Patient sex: F
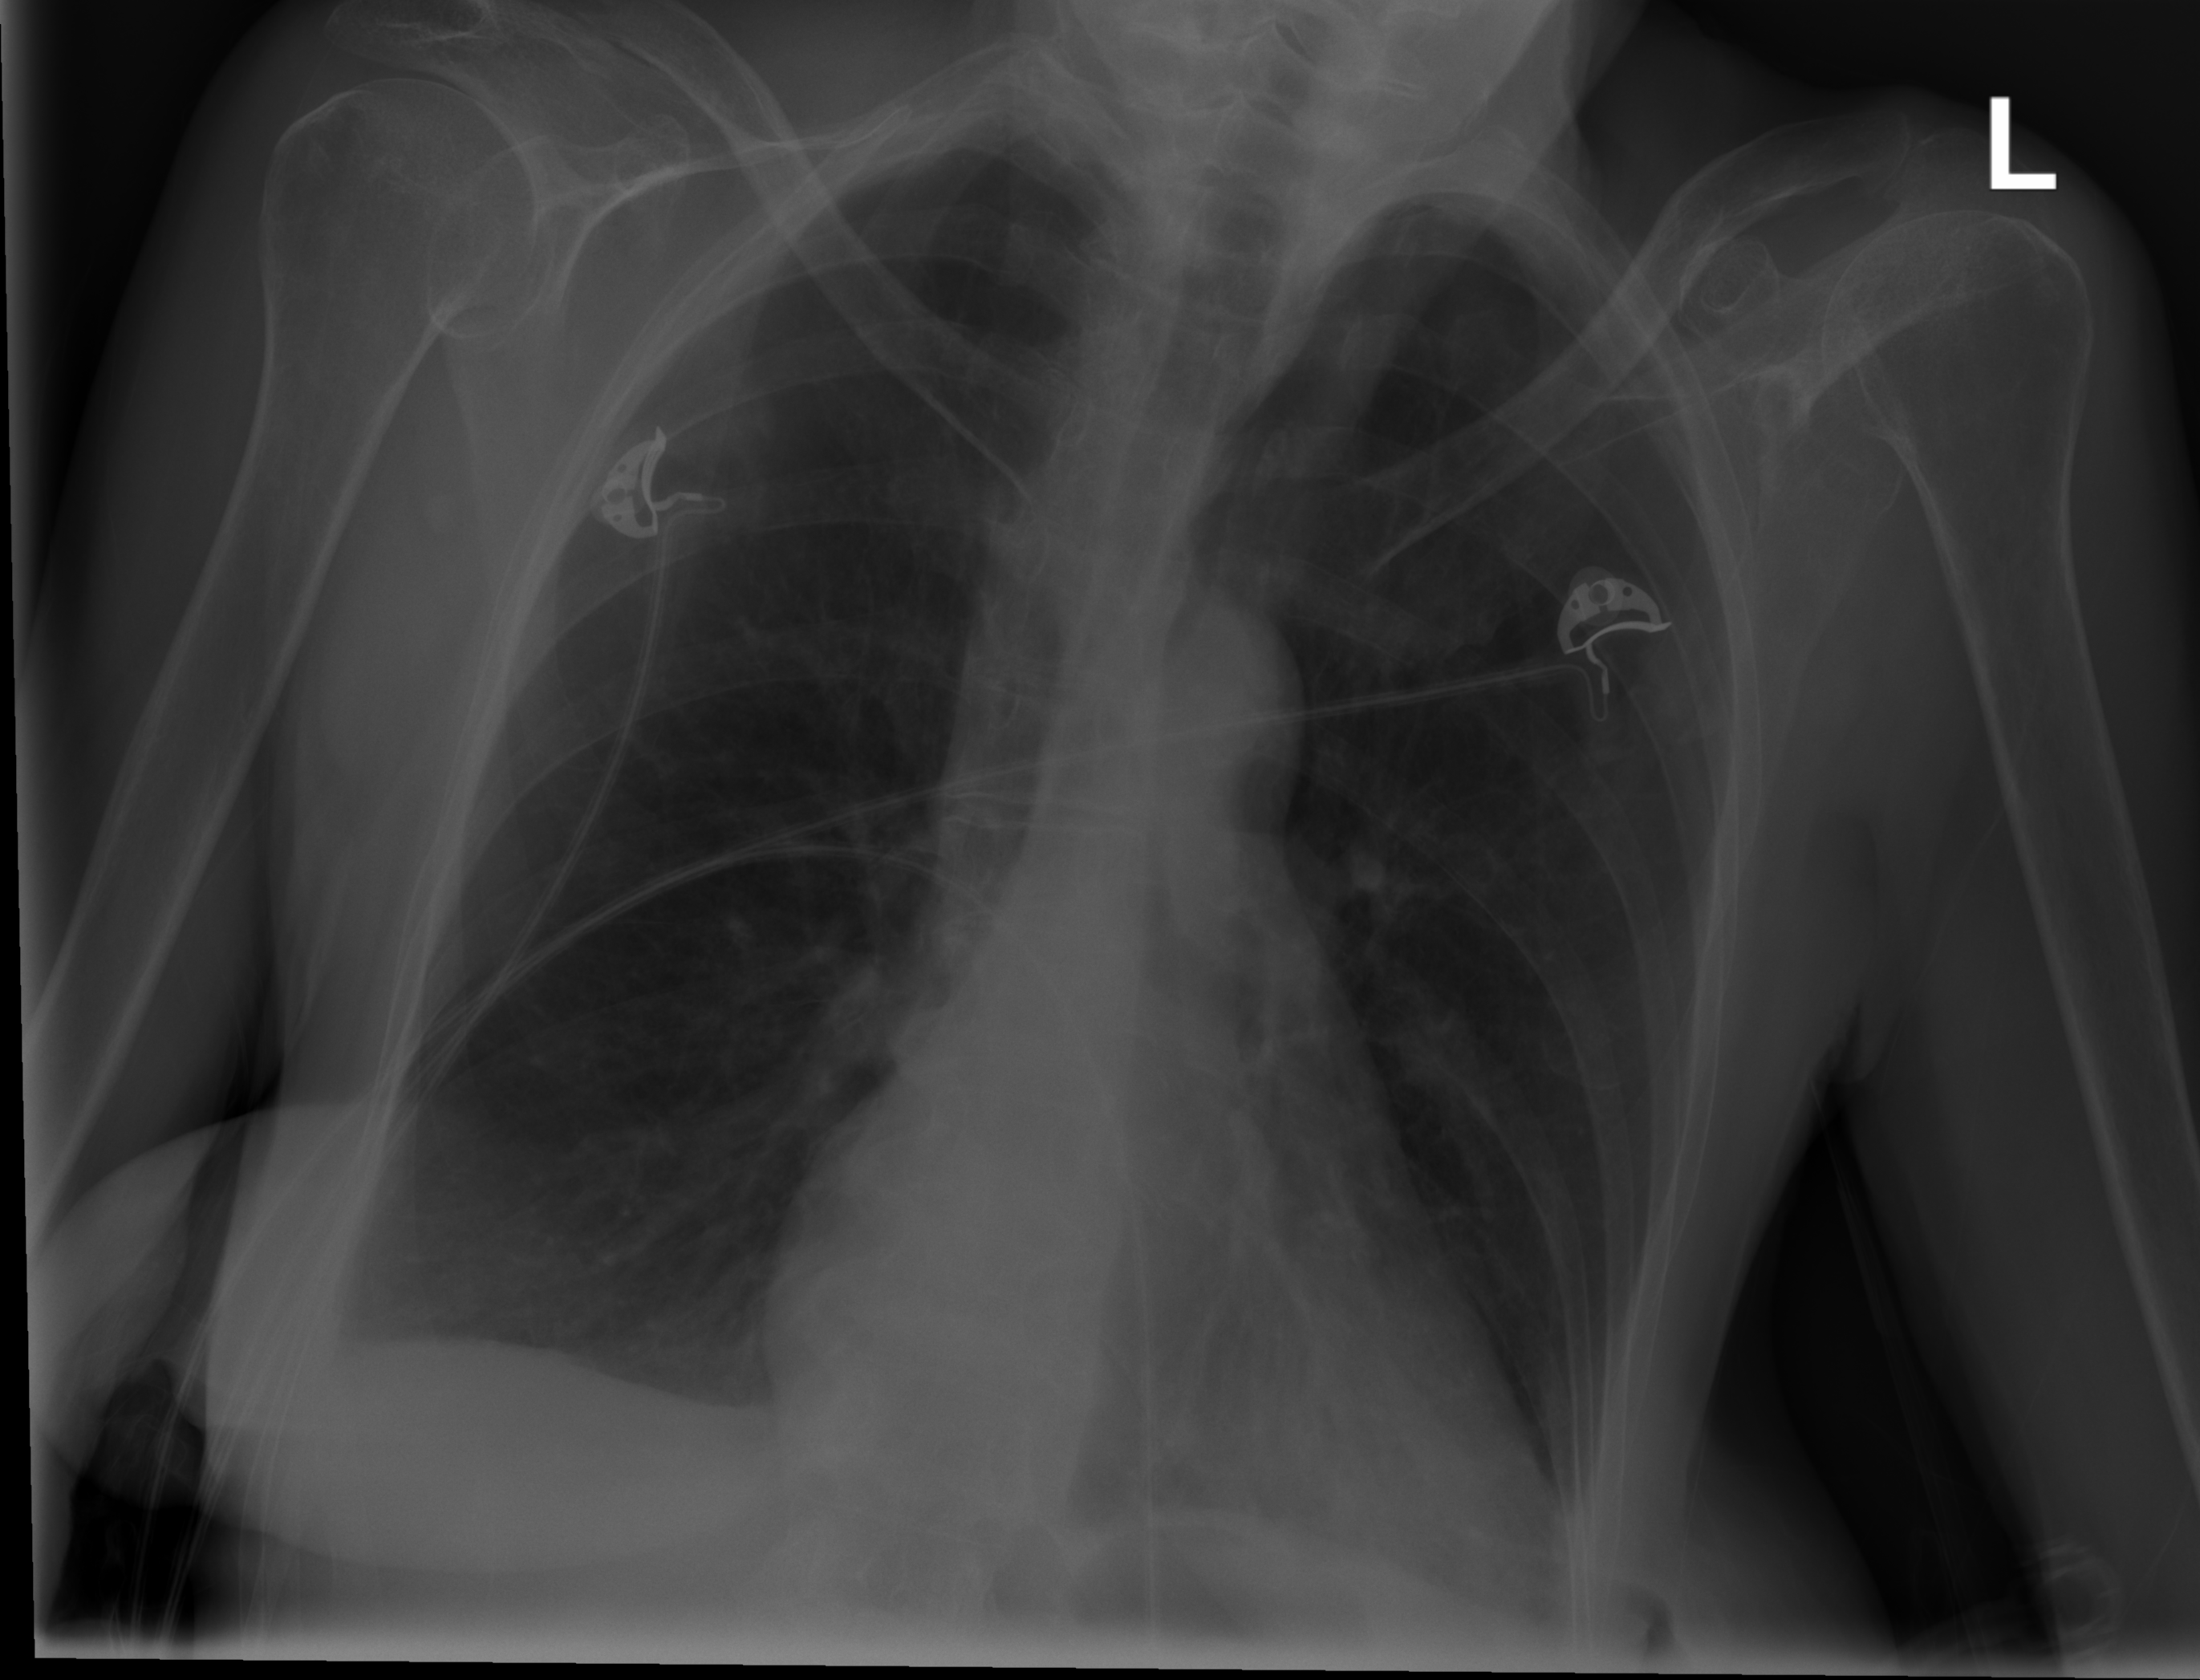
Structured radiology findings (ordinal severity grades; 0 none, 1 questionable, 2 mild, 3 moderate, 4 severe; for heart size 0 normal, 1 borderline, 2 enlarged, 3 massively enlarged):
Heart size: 2
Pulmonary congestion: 0
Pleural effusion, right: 0
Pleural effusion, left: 0
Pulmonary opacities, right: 0
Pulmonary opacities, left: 0
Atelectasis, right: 2
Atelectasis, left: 0